Interaction volume radius: 5 \u00c5
Interaction volume height: 10 \u00c5
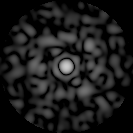
Disorder parameter: 0.8548